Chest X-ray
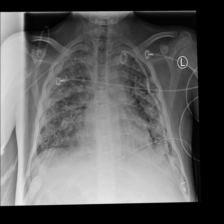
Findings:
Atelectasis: negative
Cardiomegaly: negative
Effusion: positive
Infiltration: positive
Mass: negative
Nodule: negative
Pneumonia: negative
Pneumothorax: negative
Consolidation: negative
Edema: negative
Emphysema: negative
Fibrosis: negative
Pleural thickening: negative
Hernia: negative